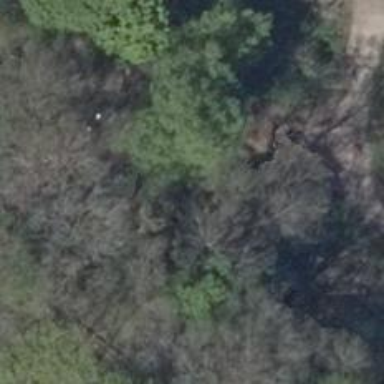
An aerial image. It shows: Broadleaved tree in natural setting.